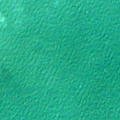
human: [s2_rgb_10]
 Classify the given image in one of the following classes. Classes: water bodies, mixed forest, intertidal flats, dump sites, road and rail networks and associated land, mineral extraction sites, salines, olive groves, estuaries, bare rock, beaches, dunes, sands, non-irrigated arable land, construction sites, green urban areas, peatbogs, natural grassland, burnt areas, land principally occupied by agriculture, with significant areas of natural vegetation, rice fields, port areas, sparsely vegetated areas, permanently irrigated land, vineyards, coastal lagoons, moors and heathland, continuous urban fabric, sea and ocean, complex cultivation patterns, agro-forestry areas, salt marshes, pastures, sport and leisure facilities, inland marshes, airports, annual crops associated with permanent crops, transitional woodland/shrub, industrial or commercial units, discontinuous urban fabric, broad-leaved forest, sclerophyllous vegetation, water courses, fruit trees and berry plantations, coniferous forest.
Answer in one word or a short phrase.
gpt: sea and ocean